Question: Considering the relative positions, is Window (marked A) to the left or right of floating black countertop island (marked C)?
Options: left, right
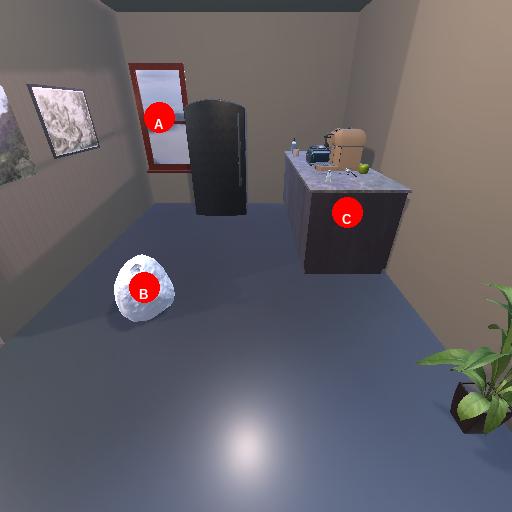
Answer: left